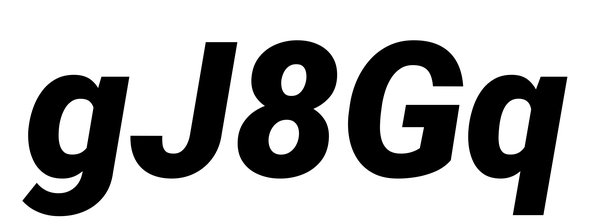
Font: Roboto-Italic_Black_Italic